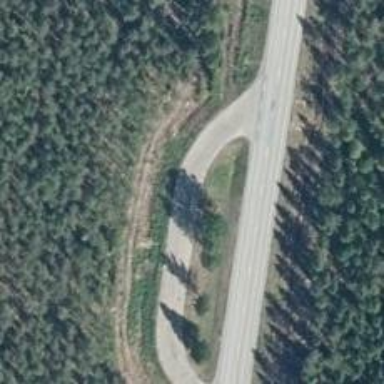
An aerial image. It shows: Rest area along the road.